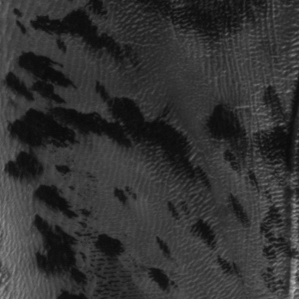
Label: frost